Field crop: maize
Growth stage: 2
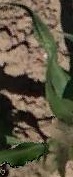
Species: maize